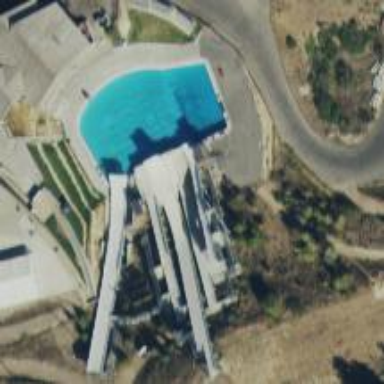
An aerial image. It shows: Water slide attraction.